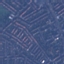
Land use / land cover class: Residential